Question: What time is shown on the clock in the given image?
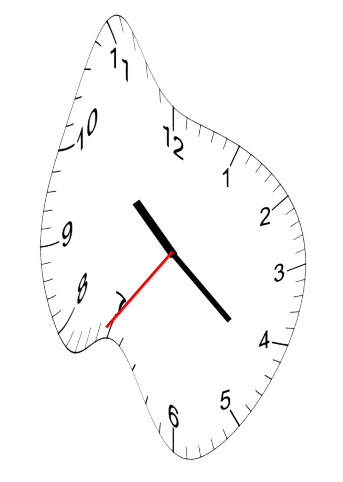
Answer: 10:21:36